RGB frame:
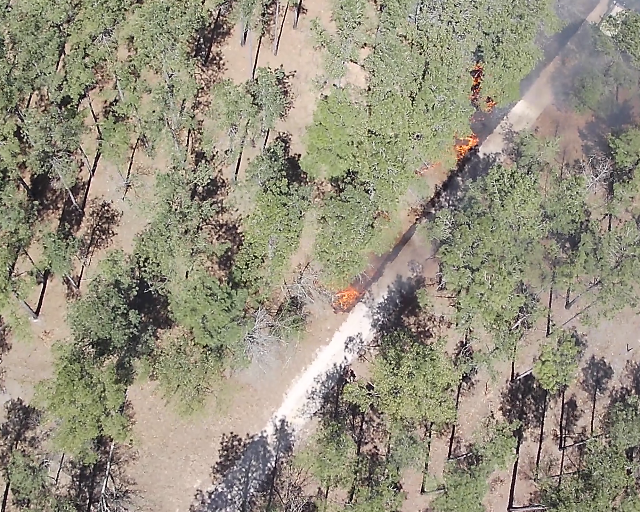
Thermal frame:
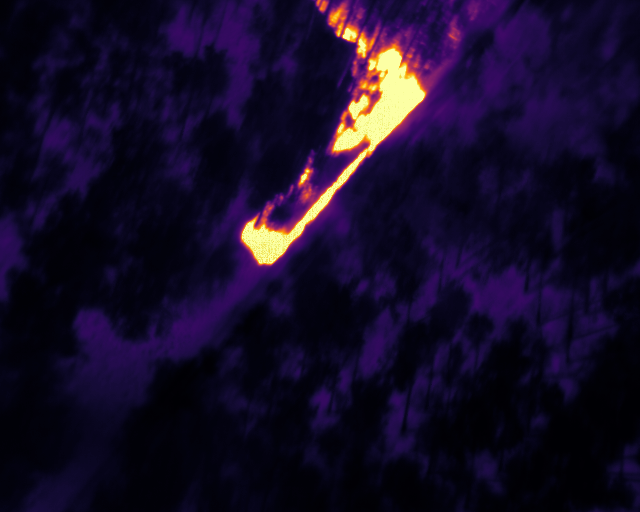
Captured: 2026-02-27 02:42:32
Pixels at or above 80 °C: 12306 (fraction of frame: 0.03755)